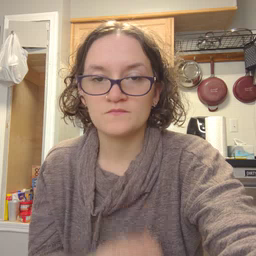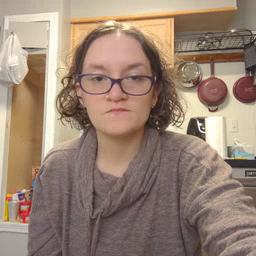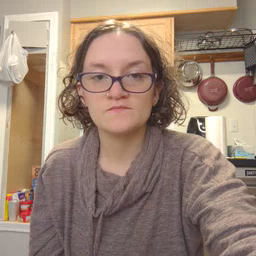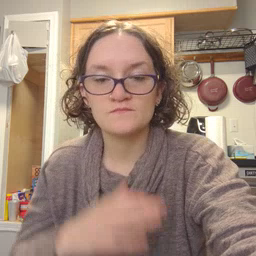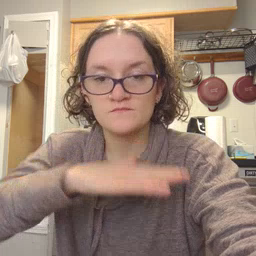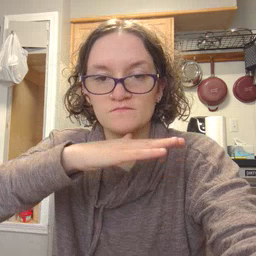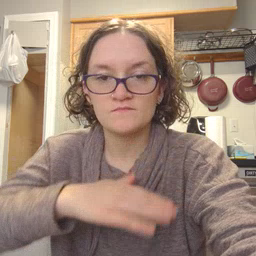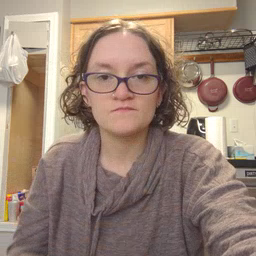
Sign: table